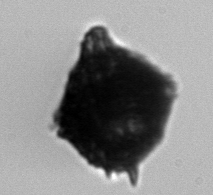
Label: Gonyaulax